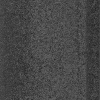
Atmospheric dust classification: dusty